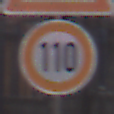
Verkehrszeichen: Geschwindigkeit110
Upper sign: KurveLinks
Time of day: MorningAfternoon
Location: Outdoor (Urban)
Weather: Overcast
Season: NotSpecified
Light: Natural